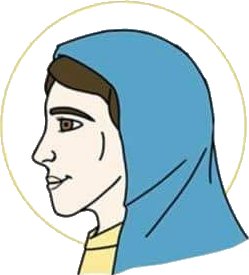
Label: 4_Yes_Chad